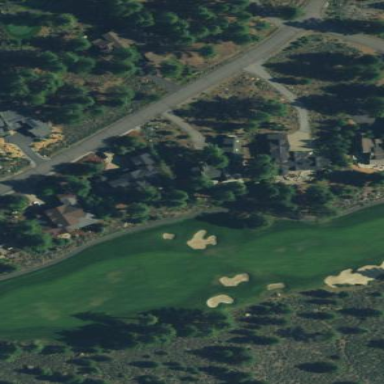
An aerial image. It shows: Rough area on grassy golf course.